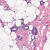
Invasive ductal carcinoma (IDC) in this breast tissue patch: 1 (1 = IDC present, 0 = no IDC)